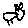
Label: cat